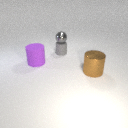
large purple rubber cylinder to the left of large brown metal cylinder